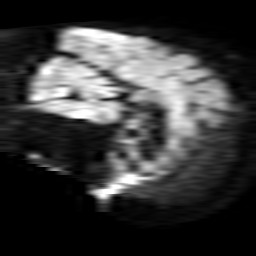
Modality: TRACE
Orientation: sagittal
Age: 85
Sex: male
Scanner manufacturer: philips
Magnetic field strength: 1.5 T
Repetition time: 4.692 s
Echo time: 0.07716 s